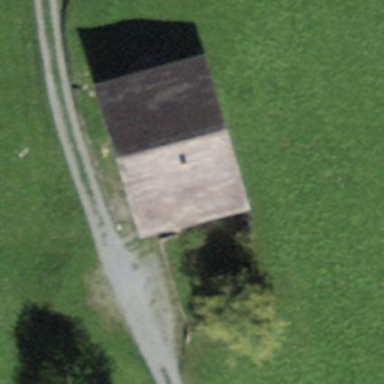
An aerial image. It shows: Farm building.